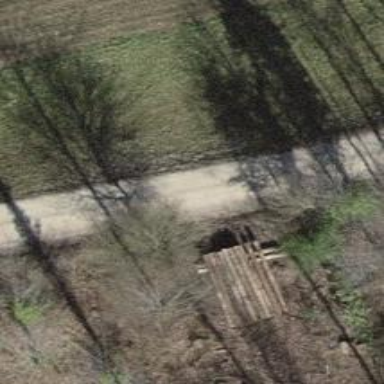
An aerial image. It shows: Hunting stand.